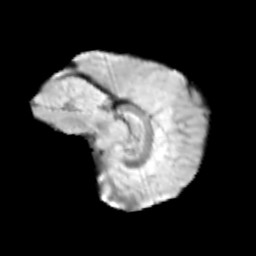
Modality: T2w
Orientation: sagittal
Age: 10
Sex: male
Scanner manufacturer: siemens
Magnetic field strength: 3 T
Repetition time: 3.8 s
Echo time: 0.07 s